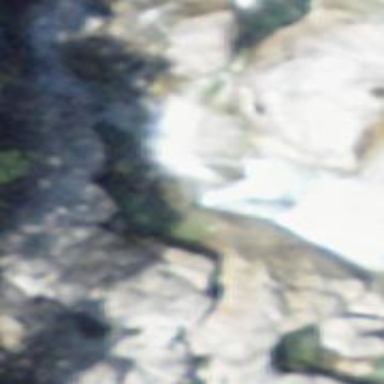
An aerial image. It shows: Beautiful waterfall.